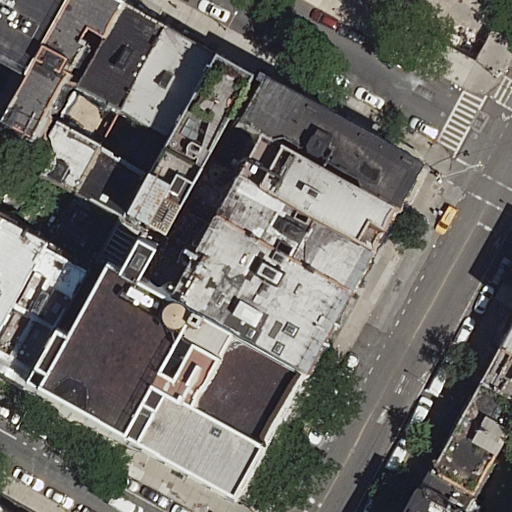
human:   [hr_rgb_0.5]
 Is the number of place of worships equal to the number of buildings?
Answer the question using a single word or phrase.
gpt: no

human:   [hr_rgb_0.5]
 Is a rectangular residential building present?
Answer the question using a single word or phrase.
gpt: yes

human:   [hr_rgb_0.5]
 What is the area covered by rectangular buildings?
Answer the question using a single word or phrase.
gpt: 3447m2

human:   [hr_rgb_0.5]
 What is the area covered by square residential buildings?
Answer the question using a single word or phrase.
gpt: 0m2

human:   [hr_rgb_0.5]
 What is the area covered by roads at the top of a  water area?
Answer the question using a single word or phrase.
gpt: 0m2

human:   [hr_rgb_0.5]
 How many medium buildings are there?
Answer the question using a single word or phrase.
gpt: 14

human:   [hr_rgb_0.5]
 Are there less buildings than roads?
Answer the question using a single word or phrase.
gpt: no

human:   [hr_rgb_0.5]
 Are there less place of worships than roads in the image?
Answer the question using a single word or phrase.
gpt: yes

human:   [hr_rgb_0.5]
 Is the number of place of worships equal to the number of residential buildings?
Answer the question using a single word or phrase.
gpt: no

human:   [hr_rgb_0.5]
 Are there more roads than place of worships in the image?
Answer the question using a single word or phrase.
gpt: yes

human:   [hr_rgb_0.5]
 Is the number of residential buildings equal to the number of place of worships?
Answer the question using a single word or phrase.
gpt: no

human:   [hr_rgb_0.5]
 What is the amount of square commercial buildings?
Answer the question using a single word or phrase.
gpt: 0

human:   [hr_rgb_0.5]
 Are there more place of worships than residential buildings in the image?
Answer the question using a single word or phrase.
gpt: no

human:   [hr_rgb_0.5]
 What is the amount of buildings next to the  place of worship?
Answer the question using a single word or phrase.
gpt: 24

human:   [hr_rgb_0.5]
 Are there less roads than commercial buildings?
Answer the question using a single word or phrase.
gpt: no

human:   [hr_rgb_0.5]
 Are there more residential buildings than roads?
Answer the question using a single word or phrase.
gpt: yes

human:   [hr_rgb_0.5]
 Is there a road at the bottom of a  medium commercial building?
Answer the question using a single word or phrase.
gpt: no

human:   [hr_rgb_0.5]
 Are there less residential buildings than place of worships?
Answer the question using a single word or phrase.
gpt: no

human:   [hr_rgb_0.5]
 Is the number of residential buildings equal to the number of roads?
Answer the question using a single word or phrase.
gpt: no

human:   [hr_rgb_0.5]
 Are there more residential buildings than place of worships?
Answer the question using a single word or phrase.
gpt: yes

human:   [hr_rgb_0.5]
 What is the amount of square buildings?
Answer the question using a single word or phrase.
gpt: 0

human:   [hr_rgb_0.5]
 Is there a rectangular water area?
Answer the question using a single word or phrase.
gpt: no

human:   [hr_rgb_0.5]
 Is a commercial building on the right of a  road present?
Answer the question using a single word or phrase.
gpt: no

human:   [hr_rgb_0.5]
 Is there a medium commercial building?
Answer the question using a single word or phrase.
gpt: no

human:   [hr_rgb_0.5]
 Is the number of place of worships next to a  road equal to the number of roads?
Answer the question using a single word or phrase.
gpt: no

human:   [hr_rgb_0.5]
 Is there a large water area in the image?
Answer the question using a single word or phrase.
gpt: no

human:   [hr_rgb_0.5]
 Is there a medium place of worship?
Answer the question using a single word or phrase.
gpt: no

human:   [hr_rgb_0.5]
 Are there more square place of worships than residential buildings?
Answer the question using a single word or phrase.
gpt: no

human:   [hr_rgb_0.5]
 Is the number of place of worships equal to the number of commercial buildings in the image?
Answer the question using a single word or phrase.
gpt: no

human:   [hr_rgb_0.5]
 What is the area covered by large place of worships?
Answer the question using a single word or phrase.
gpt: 645m2

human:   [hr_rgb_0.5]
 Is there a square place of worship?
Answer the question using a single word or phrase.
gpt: no

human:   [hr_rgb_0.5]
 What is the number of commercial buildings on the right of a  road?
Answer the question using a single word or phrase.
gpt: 0

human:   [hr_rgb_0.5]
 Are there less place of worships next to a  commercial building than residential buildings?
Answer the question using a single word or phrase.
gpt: yes

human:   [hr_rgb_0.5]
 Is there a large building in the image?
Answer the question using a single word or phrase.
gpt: yes

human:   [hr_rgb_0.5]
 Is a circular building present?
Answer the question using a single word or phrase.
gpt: no

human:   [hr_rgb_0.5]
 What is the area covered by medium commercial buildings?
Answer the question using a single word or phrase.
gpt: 0m2